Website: apple
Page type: billing-address
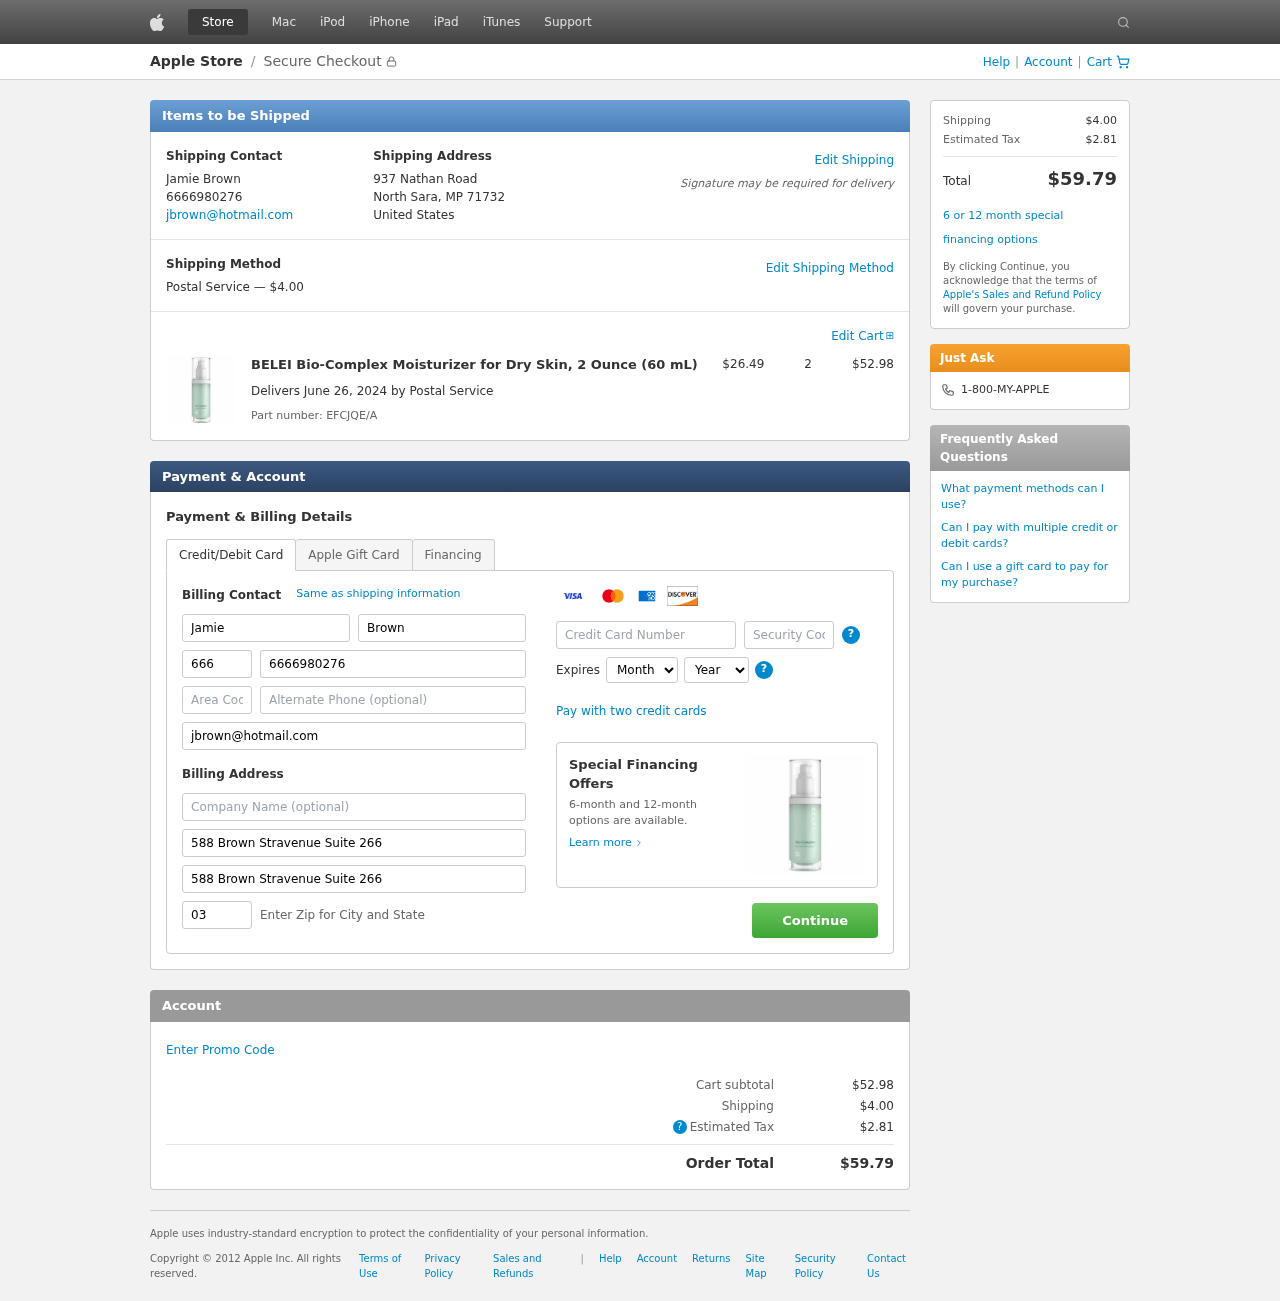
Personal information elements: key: PII_CARD_CVV
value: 079
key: PII_CARD_EXPIRY_MONTH
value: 06
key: PII_CARD_EXPIRY_YEAR
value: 26
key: PII_CARD_NUMBER
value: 4592 5016 9156 9787
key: PII_CITY_STATE_ZIP
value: North Sara, MP 71732
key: PII_COUNTRY
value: United States
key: PII_EMAIL
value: jbrown@hotmail.com
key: PII_FIRSTNAME
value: Jamie
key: PII_FULLNAME
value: Jamie Brown
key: PII_LASTNAME
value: Brown
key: PII_PHONE
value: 6666980276
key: PII_PHONE_AREA
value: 666
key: PII_POSTCODE2
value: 03496
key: PII_STREET
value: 937 Nathan Road
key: PII_STREET2
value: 588 Brown Stravenue Suite 266
Product elements: key: PRODUCT1_NAME
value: BELEI Bio-Complex Moisturizer for Dry Skin, 2 Ounce (60 mL)
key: PRODUCT1_PRICE
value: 26.49
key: PRODUCT1_QUANTITY
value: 2
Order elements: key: ORDER_SHIPPING_COST
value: $4.00
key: ORDER_SUBTOTAL
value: $52.98
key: ORDER_DELIVERY_DATE
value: June 26, 2024
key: ORDER_PART_NUMBER
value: EFCJQE/A
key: ORDER_TAX
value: $2.81
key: ORDER_TOTAL
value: $59.79